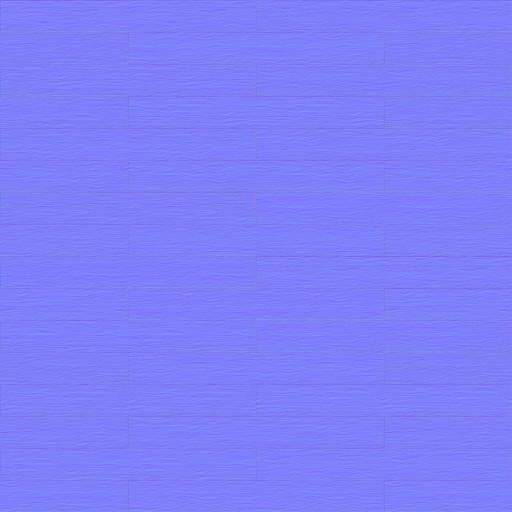
clean floor flooring light parquet smooth wood wooden